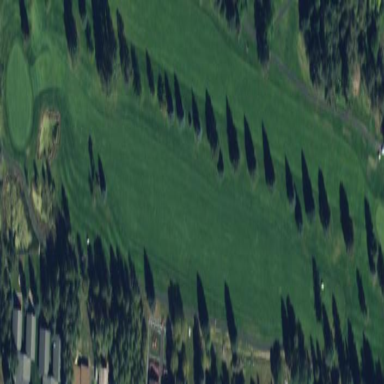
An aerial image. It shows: Rough grassy area used for golf.